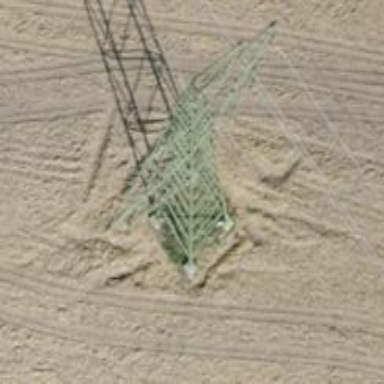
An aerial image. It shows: Towering power structure.